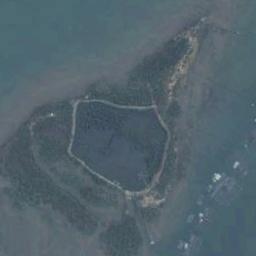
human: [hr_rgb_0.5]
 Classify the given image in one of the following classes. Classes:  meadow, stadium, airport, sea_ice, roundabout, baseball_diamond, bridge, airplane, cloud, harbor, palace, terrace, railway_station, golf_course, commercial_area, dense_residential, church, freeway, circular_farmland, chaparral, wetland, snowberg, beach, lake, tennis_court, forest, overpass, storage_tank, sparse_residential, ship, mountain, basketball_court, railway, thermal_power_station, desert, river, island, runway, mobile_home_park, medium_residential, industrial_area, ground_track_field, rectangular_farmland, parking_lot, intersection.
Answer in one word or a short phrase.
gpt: island